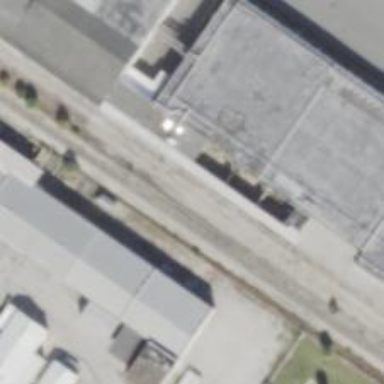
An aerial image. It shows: Rail spur service.